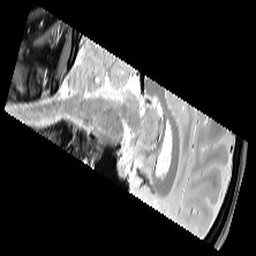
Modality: PDw
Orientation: sagittal
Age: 30
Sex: male
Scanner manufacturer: siemens
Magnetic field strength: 3 T
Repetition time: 6.49 s
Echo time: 0.016 s